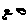
Label: hexagon